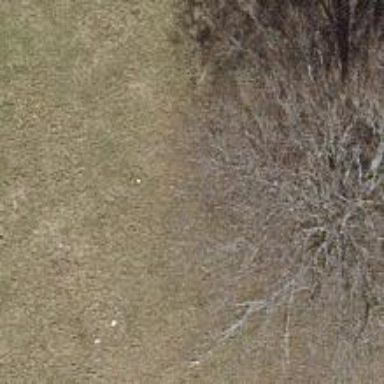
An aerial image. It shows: Beautiful tree in nature.